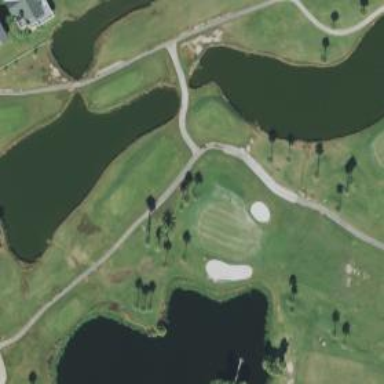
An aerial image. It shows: Pathway for golfing.